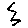
Label: zigzag